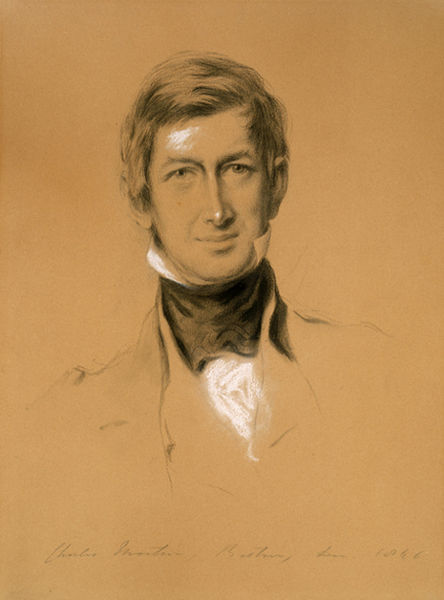
Titel: Portrait of a Young Man
Künstler: Seth Wells Cheney
Standort: Amherst (Massachusetts, USA)
Institution: Mead Art Museum, Amherst College
Schlagwörter: kopf, mann, weiß, frisur, kreide, nase, schwarz, skizze, blick, beige, gesicht, kragen, hals, portrait, porträt, haare, schultern, papier, studie, büste, junge, revers, halsbinde, gouache, papoer